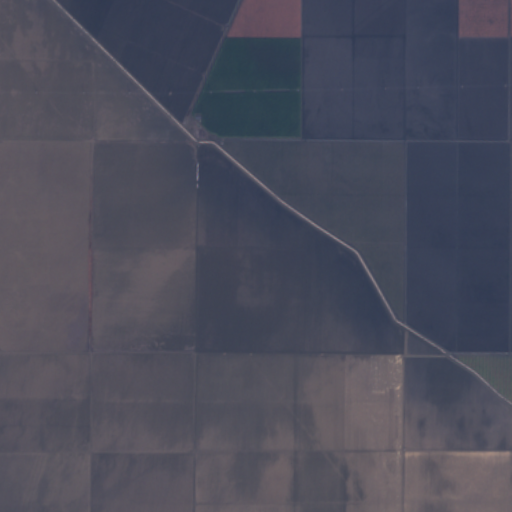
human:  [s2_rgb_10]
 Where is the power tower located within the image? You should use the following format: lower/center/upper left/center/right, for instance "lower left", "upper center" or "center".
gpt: The power tower is located in the upper of the image.
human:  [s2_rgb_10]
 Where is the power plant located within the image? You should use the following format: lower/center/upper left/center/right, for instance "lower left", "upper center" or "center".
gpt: There is no power plant in the image.